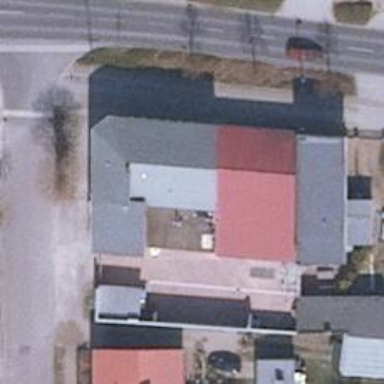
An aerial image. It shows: Motorcycle shop.